Question: In Android Jetpack Compose, does anyone knows how to make an Image's left side slowly fading to transparent towards right side? Thanks!
Edit:
Sorry, I mean making an image fading like this in Compose, probably with blend mode? But not sure how to do that..
Expected outcome:

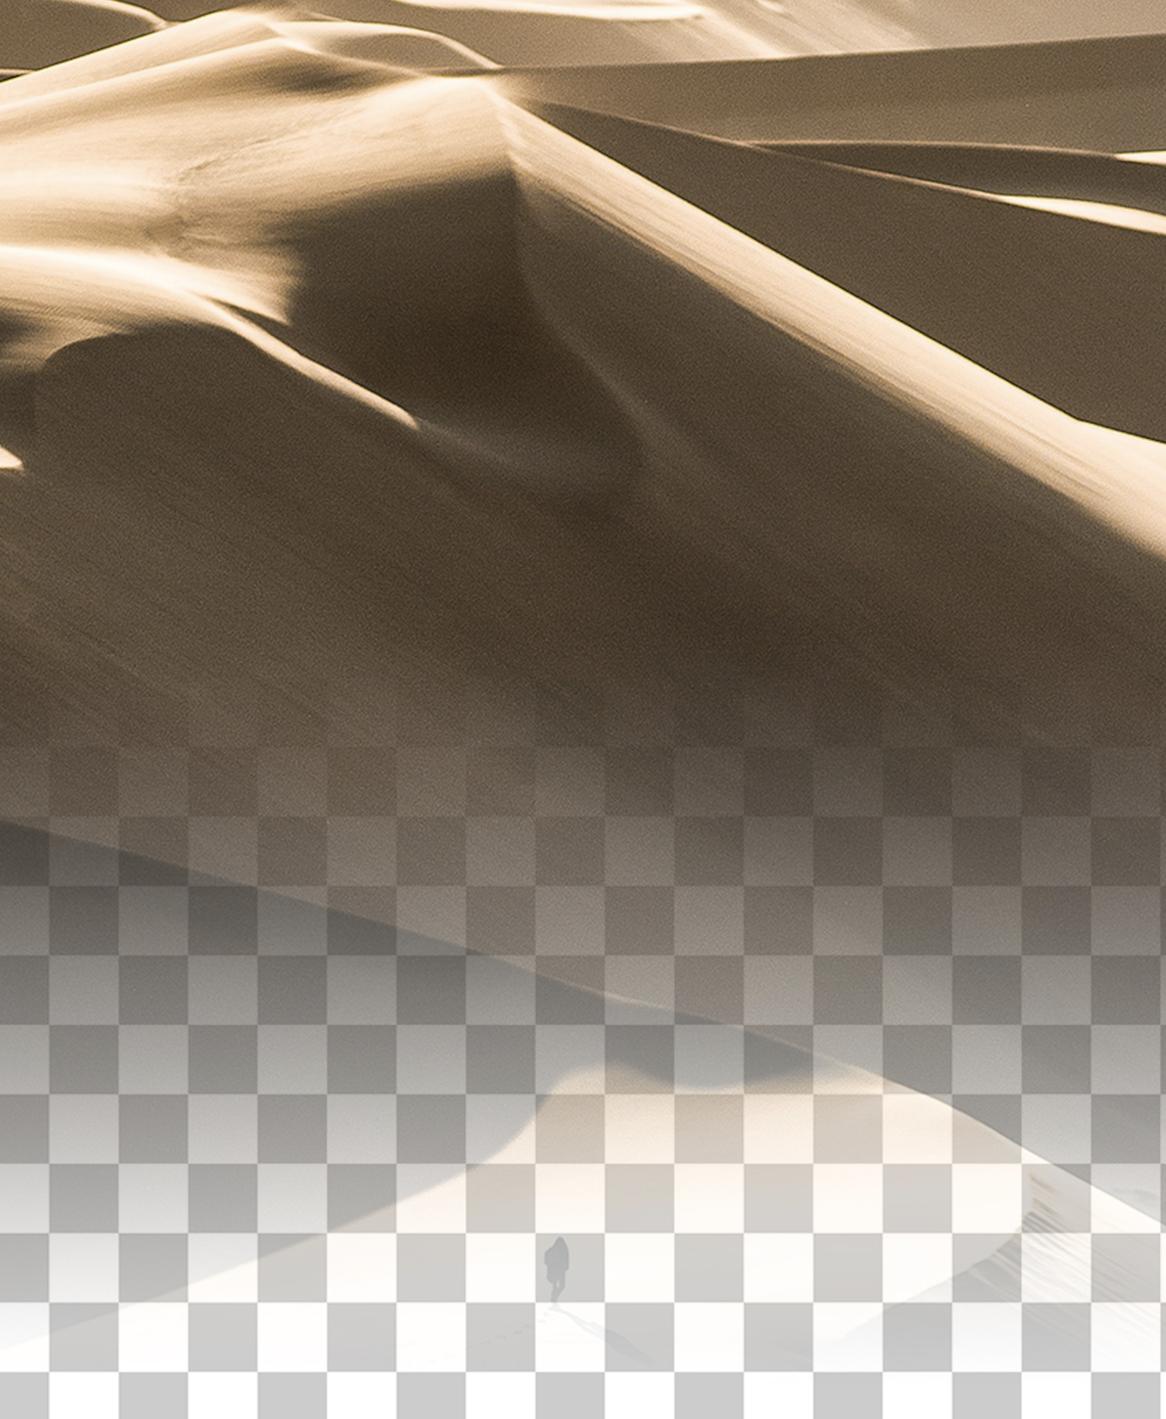
Answer: Just found an answer from <URL>
"Color.Black" means area that reveal the image.
Thanks guys!
'''
Image(
painterResource(R.drawable.cat),
contentDescription = null,
contentScale = ContentScale.Crop,
modifier = Modifier
// Workaround to enable alpha compositing
.graphicsLayer { alpha = 0.99f }
.drawWithContent {
val colors = listOf(
Color.Black,
Color.Transparent
)
drawContent()
drawRect(
brush = Brush.horizontalGradient(colors),
blendMode = BlendMode.DstIn
)
}
)
'''